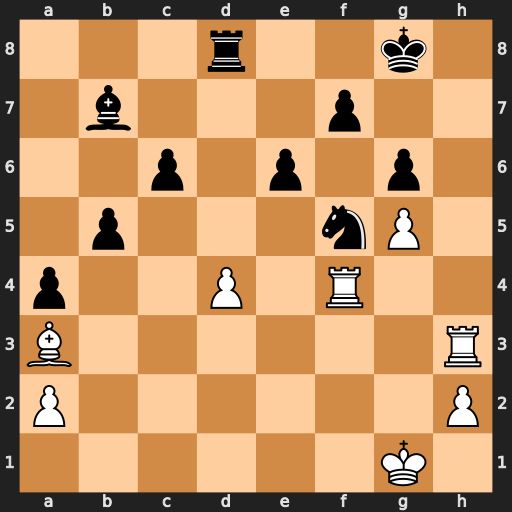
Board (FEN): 3r2k1/1b3p2/2p1p1p1/1p3nP1/p2P1R2/B6R/P6P/6K1
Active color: w
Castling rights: -
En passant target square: -
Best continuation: Rxf5 exf5 Be7 f6 Bxd8